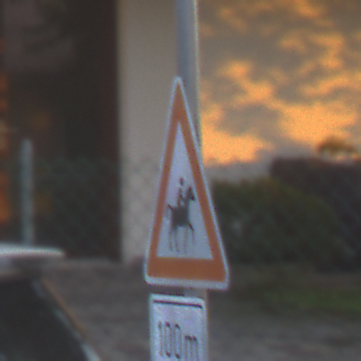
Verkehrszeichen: ReiterLinks
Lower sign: Entfernungsangaben1
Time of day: SunriseSunset
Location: Outdoor (Urban)
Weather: Clear
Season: NotSpecified
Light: Natural